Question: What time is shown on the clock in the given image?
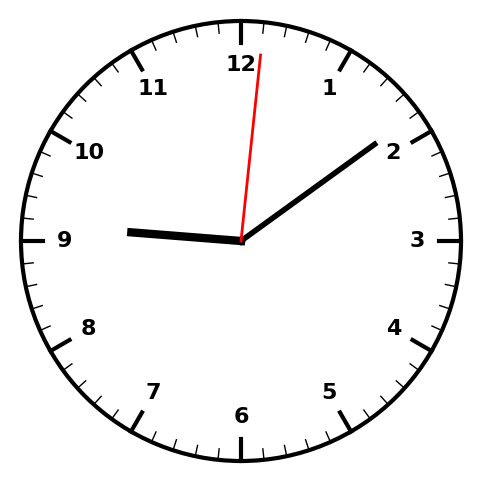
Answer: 09:09:01